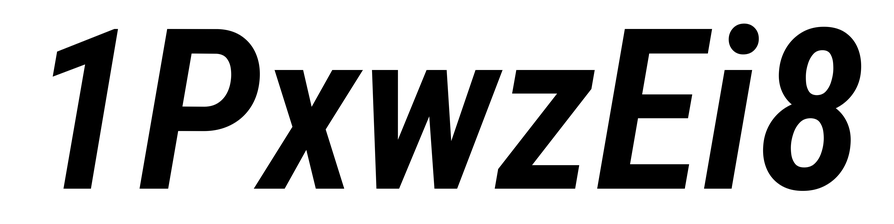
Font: Roboto-Italic_Condensed_SemiBold_Italic